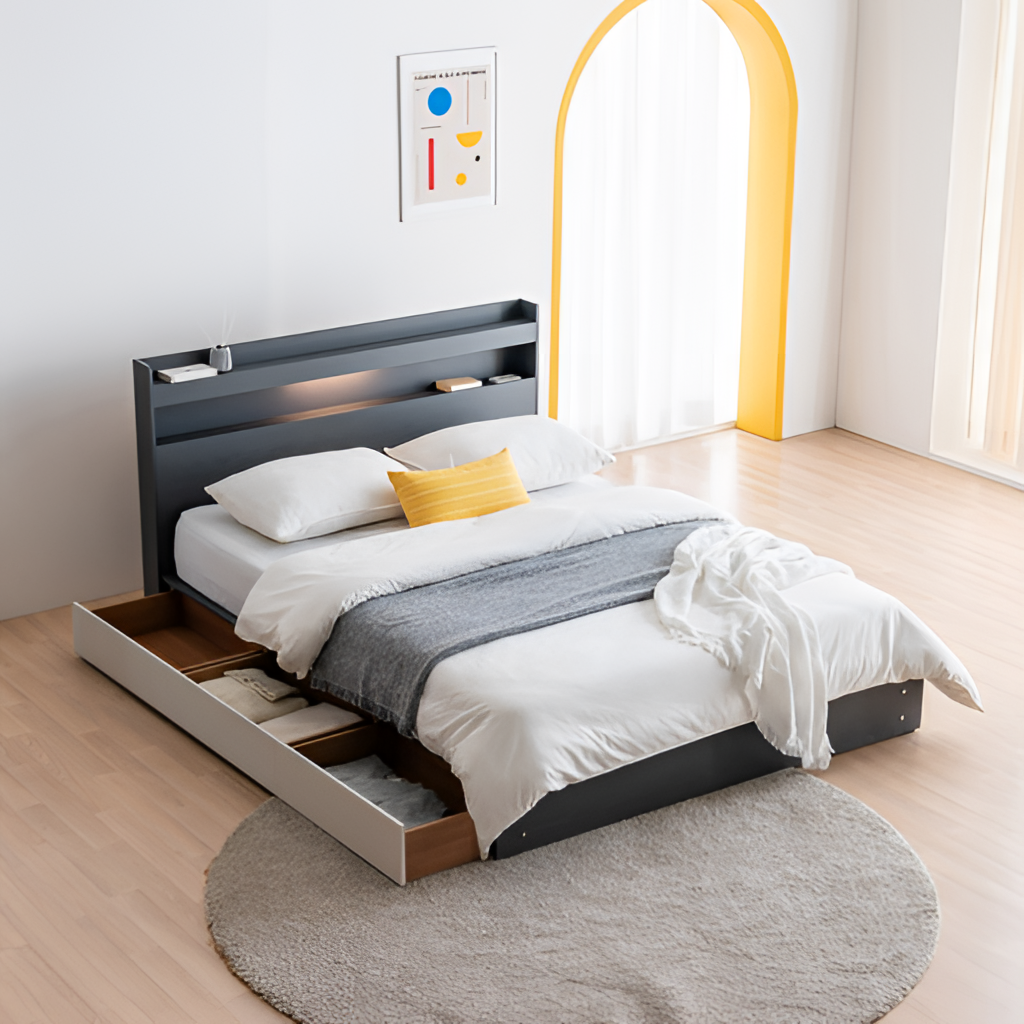
gray wood backlit headboard bed, bedroom, modern, paint wallpaper, with solid pattern, wood flooring, with plank pattern